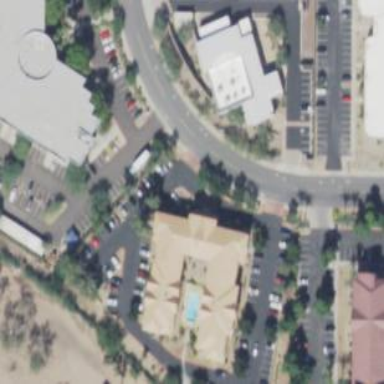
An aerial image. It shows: Hotel building.